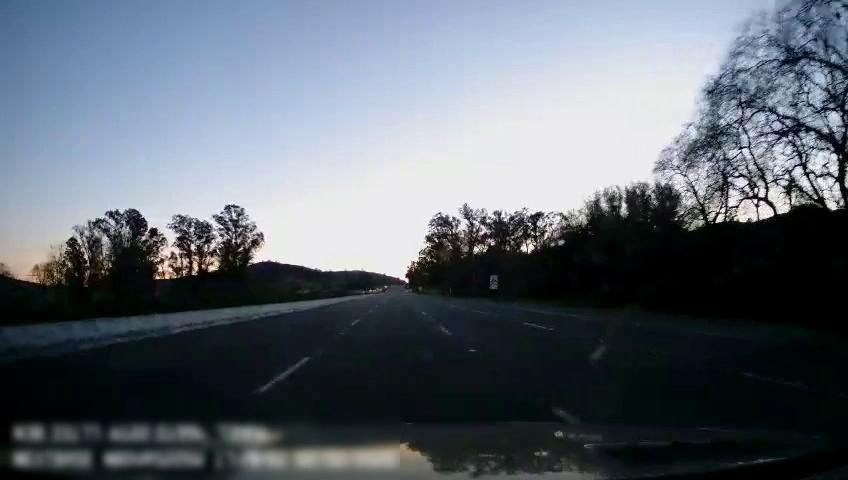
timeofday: Day
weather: Cloudy
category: Drivable Space
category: Lanes | Current Lane
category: Lanes | Current Lane
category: Lanes | Alternate Lane
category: Lanes | Alternate Lane
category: Traffic | Signs